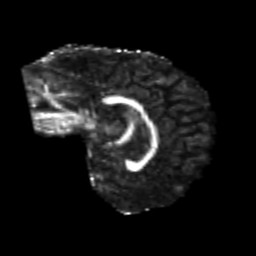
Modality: FA
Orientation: sagittal
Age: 21
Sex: female
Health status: healthy
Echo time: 0.074 s